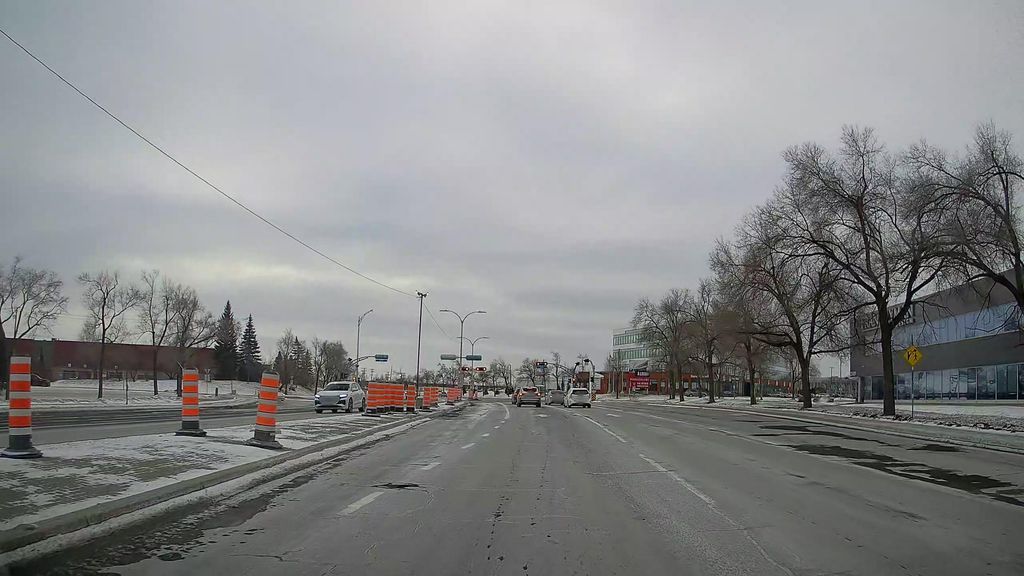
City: montreal